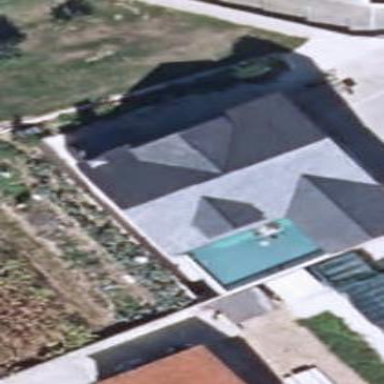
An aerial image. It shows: Simple house.